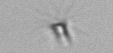
Label: Calciopappus